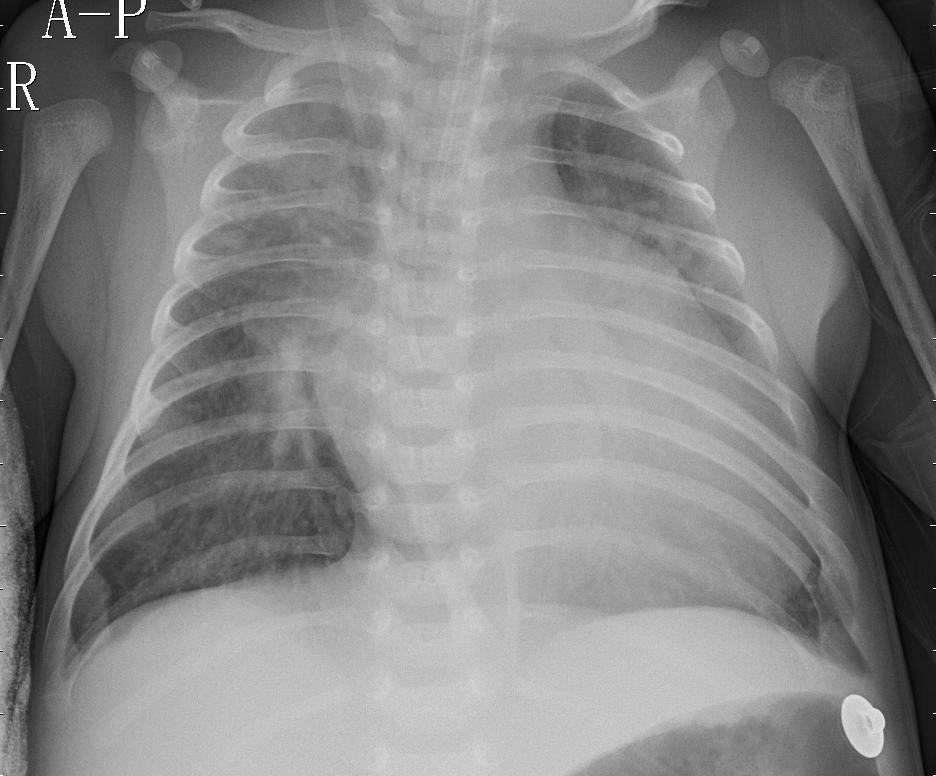
Diagnosis: PNEUMONIA